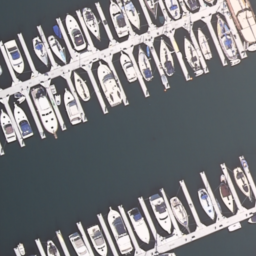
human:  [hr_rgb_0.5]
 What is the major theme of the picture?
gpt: harbor